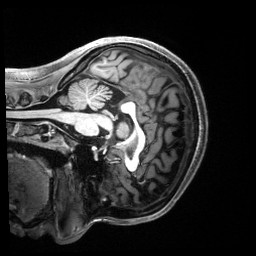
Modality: T1w
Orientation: sagittal
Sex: female
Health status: healthy
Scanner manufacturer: siemens
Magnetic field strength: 3 T
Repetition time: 2.5 s
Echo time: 0.00222 s